Question: I am working on a Java Swing application. I need to create a dialog like that shown in the figure. I do not know the name for this; I can not explain, so I am attaching a picture.
Please tell what this is called and how I can create it in my GUI application.

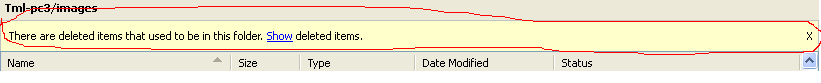
Answer: .
---
'''
public final class JDialogDemo {
private static BufferedImage bi;
public static void main(String[] args){
try {
loadImage();
SwingUtilities.invokeLater(new Runnable(){
@Override
public void run() {
createAndShowGUI();
}
});
} catch (IOException e) {
e.printStackTrace();
}
}
private static void loadImage() throws IOException{
bi = ImageIO.read(JDialogDemo.class.getResource("../resource/close-icon.png"));
}
private static void createAndShowGUI(){
final JDialog dialog = new JDialog();
dialog.setUndecorated(true);
final JPanel panel = new JPanel(){
@Override
public Dimension getPreferredSize(){
return new Dimension(400, 40);
}
};
panel.setBorder(BorderFactory.createLineBorder(Color.GRAY));
panel.setBackground(new Color(238, 221, 130));
panel.setLayout(new BoxLayout(panel, BoxLayout.X_AXIS));
final JLabel closeLabel = new JLabel();
closeLabel.setIcon(new ImageIcon(bi));
closeLabel.addMouseListener(new MouseAdapter(){
@Override
public void mouseClicked(MouseEvent e){
dialog.dispose();
}
});
panel.add(new JLabel("There are deleted items that used to be in this folder."));
panel.add(Box.createHorizontalGlue());
panel.add(closeLabel);
dialog.add(panel);
dialog.pack();
dialog.setLocationRelativeTo(null);
dialog.setVisible(true);
}
}
'''

---
This is simply a demonstration. Feel free to tailor this however you like.